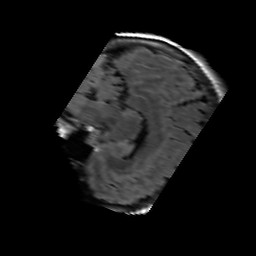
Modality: FLAIR
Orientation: sagittal
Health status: ill
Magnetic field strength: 3 T